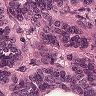
Metastatic tissue present: yes